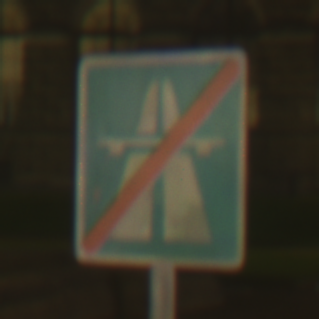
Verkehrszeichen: EndeAutbahn
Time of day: Night
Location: Outdoor (Urban)
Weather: Overcast
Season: NotSpecified
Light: Artificial